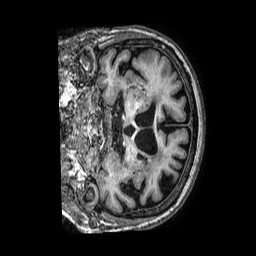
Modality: T1w
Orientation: coronal
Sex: female
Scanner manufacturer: philips
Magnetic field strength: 3 T
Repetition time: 0.006956 s
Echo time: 0.003202 s